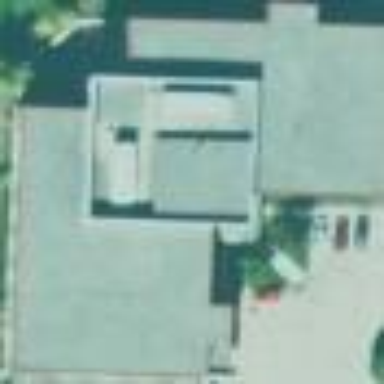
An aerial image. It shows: Office building.